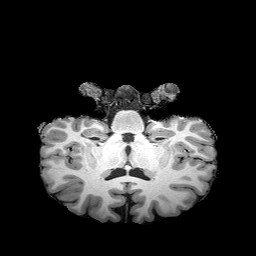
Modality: T1w
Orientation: sagittal
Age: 29
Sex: female
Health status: healthy